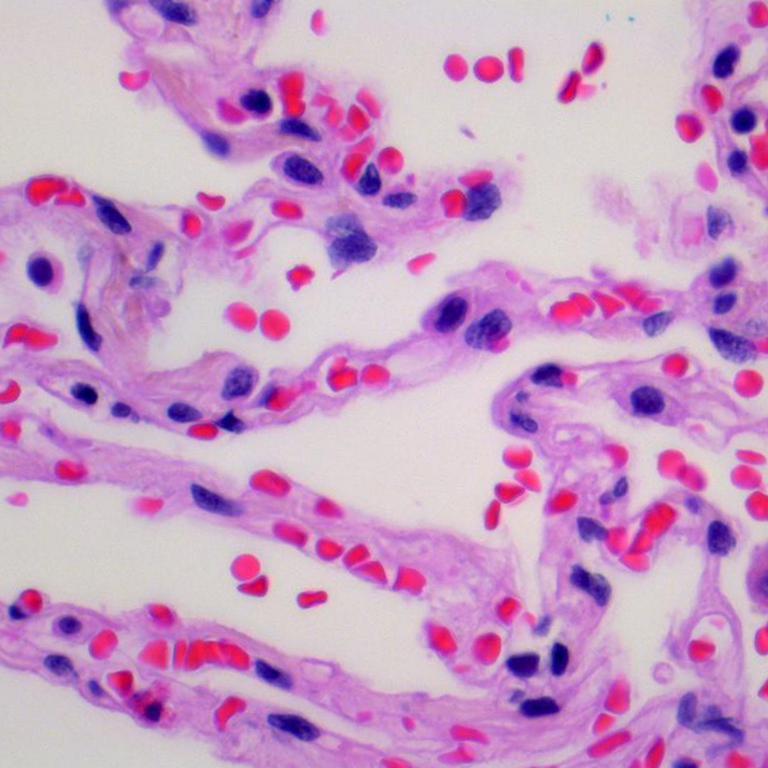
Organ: lung
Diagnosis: benign